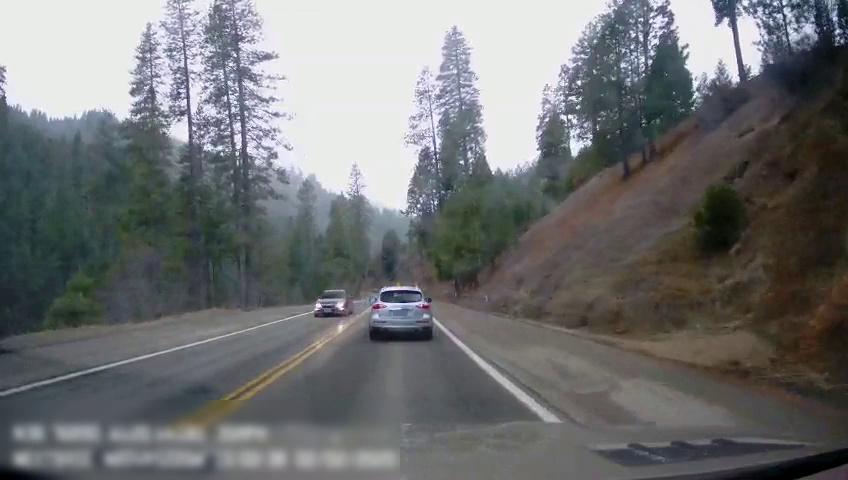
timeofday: Day
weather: Cloudy
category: Drivable Space
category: Vehicles | Car
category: Vehicles | SUV
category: Lanes | Alternate Lane
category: Lanes | Current Lane
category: Lanes | Opposite Lane
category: Lanes | Opposite Lane